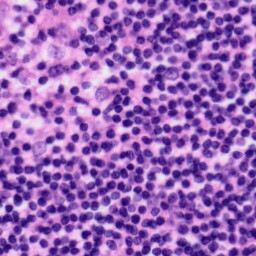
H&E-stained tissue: Tonsil